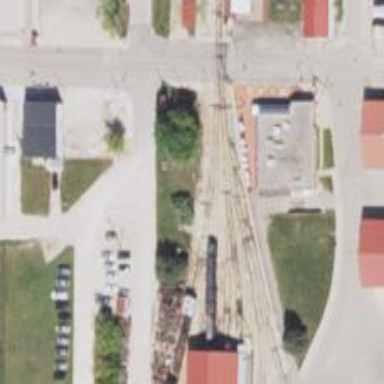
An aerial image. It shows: Preserved rail yard. The area contains preserved railway tracks.